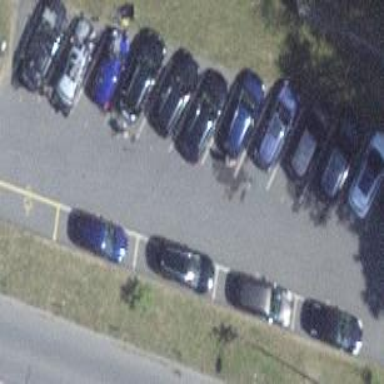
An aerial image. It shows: Parking area with surface parking. It includes park and ride facilities.